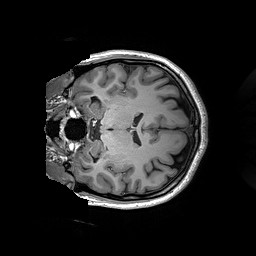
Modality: T1w
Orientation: coronal
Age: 27
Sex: female
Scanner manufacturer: siemens
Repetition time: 2.2 s
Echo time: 0.00244 s